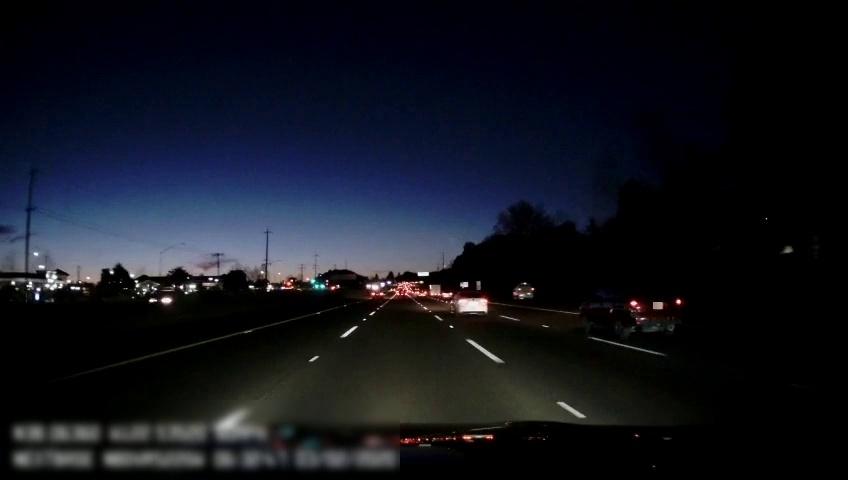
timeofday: Night
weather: Other
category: Drivable Space
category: Vehicles | Car
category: Vehicles | SUV
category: Vehicles | SUV
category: Vehicles | Car
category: Vehicles | Car
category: Vehicles | Other LV
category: Lanes | Alternate Lane
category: Lanes | Current Lane
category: Lanes | Current Lane
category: Lanes | Alternate Lane
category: Lanes | Alternate Lane